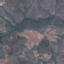
Label: HerbaceousVegetation